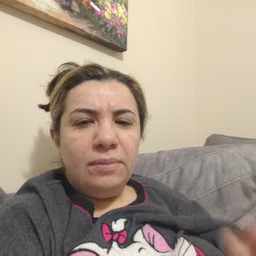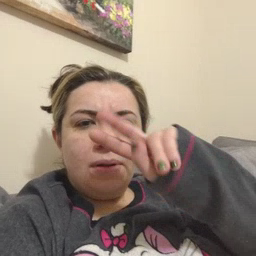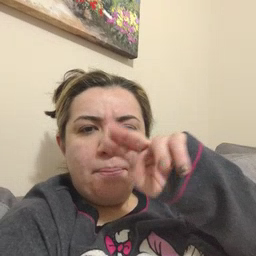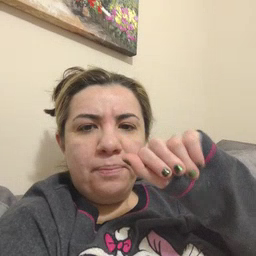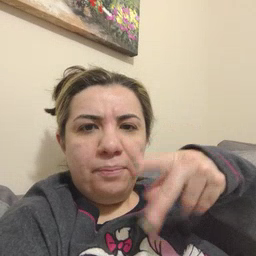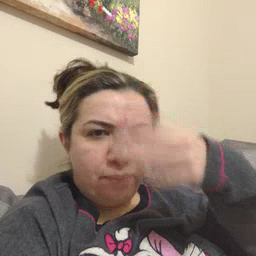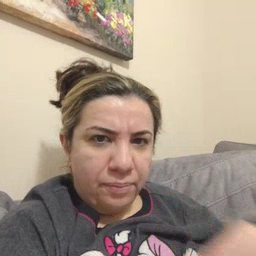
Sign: nap